Interaction volume radius: 5 \u00c5
Interaction volume height: 10 \u00c5
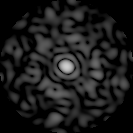
Disorder parameter: 0.8174